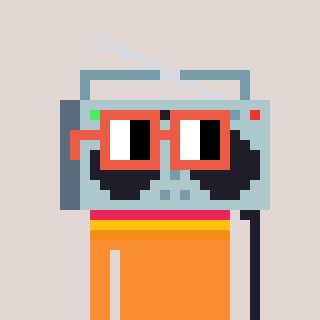
a pixel art character with square orange glasses, a boombox-shaped head and a orange-colored body on a warm background